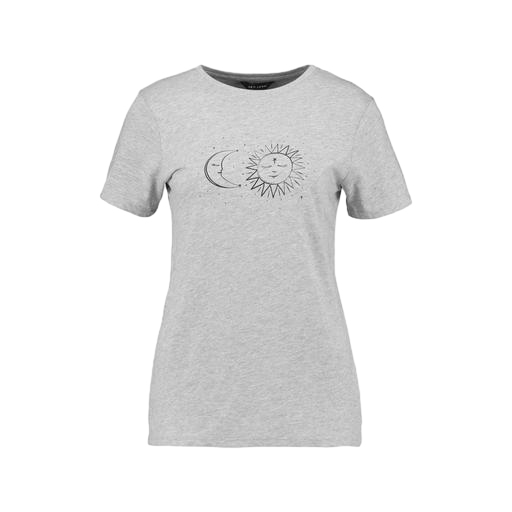
moon collage t-shirt, graphic t-shirt, graphic tee shirt, white background